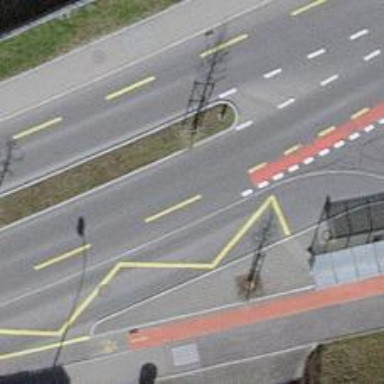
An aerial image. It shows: Bus stop equipped with public transport stop position.